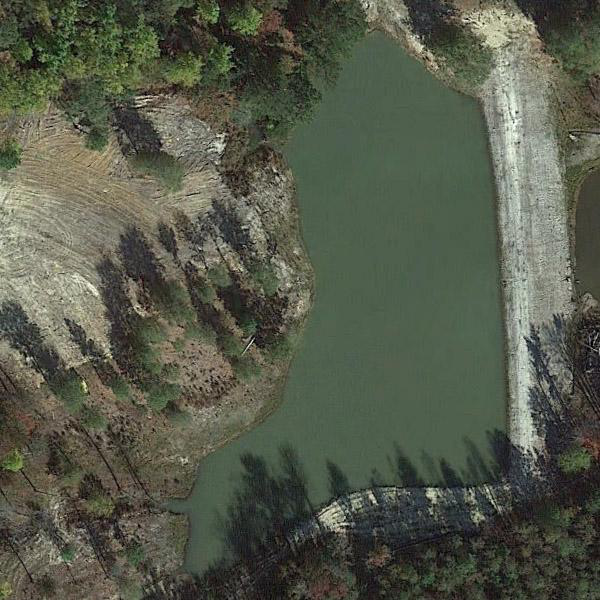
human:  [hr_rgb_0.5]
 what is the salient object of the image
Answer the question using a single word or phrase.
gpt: pond